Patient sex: M
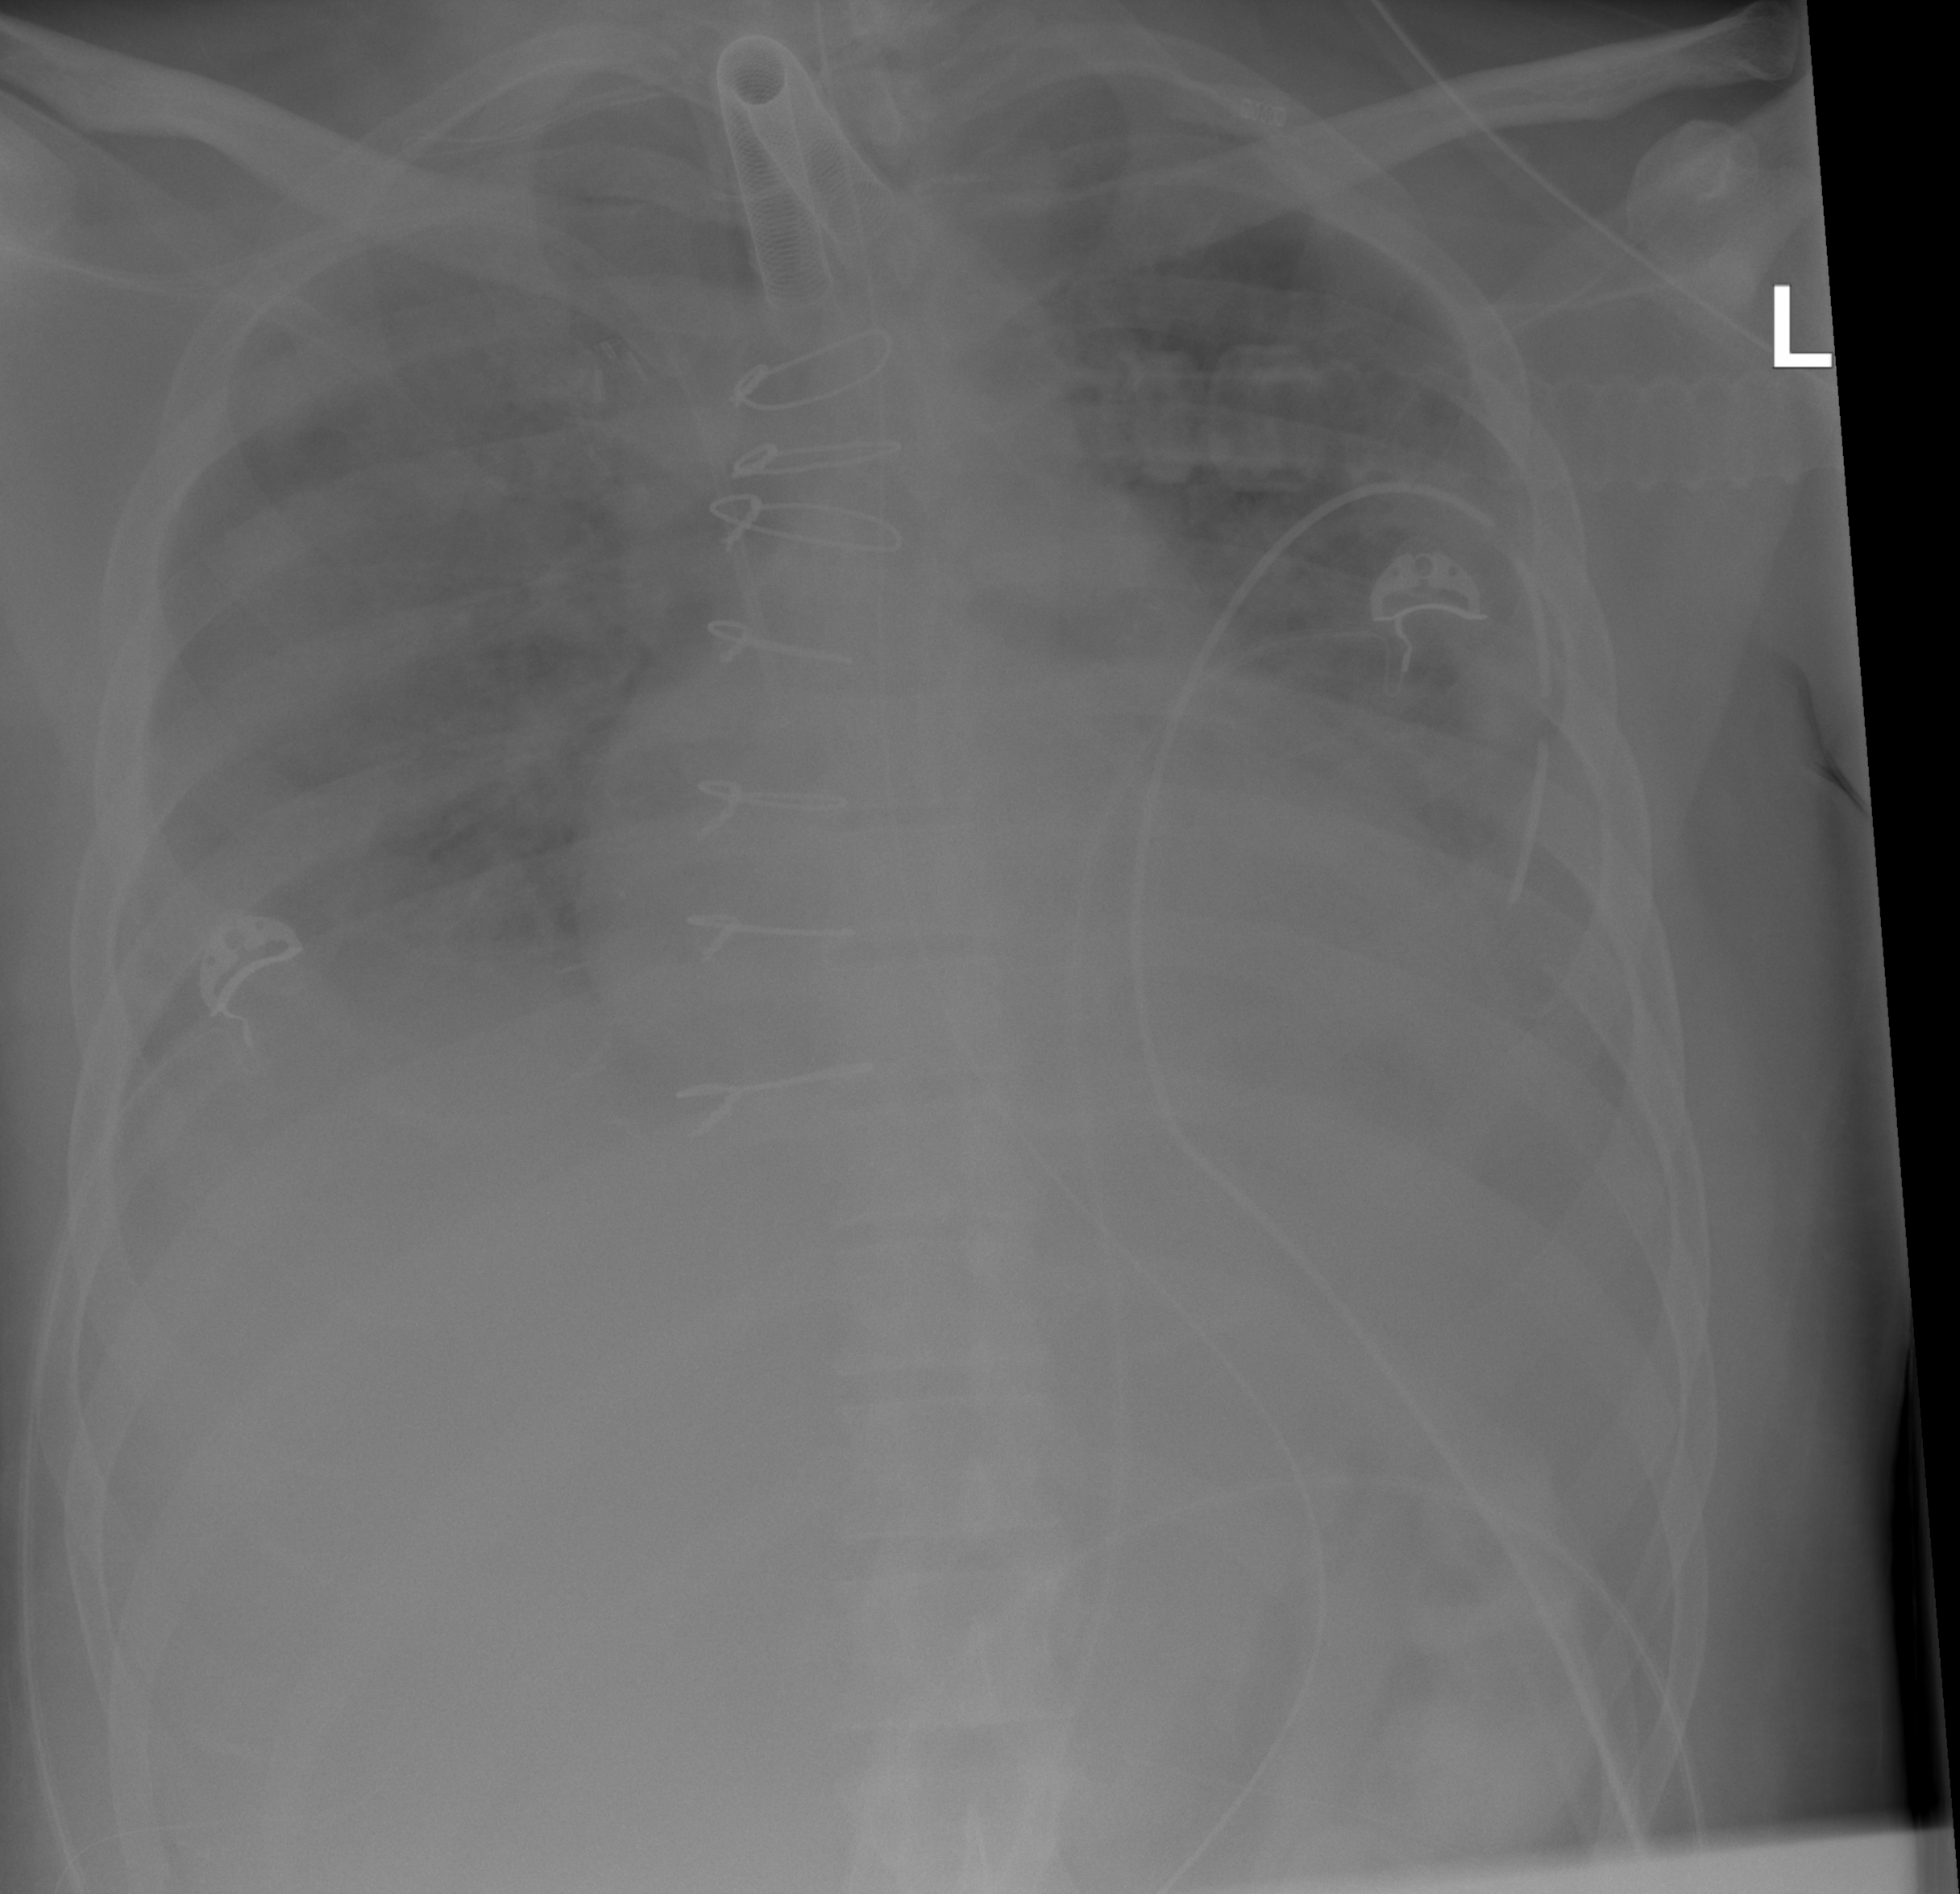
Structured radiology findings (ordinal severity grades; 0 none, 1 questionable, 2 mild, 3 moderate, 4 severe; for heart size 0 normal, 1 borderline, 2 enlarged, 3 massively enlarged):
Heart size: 2
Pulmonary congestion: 0
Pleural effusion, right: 1
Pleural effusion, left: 1
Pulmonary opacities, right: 4
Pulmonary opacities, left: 3
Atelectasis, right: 1
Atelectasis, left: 1